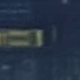
Vehicle type: Bus